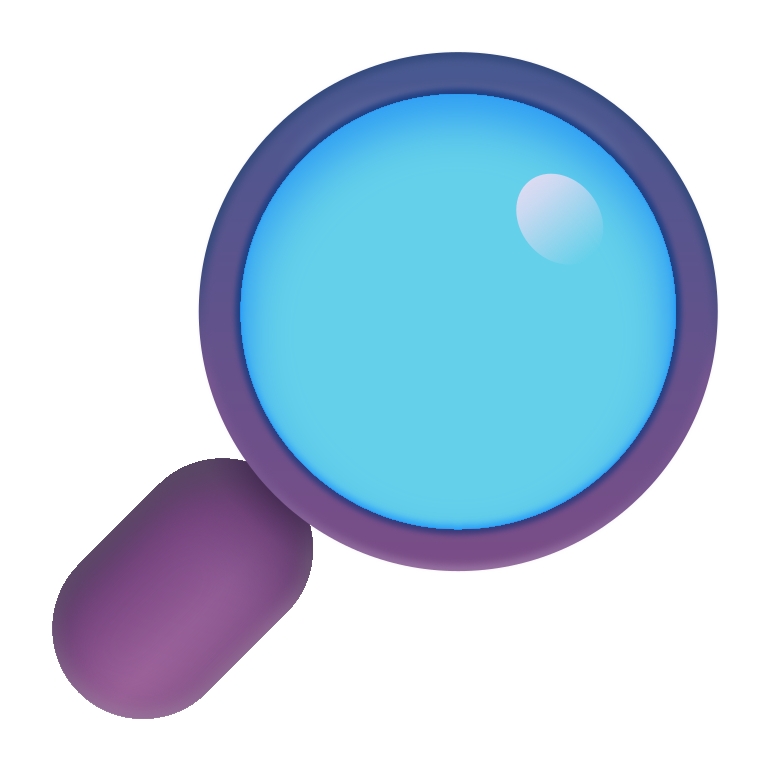
magnifying glass tilted right color